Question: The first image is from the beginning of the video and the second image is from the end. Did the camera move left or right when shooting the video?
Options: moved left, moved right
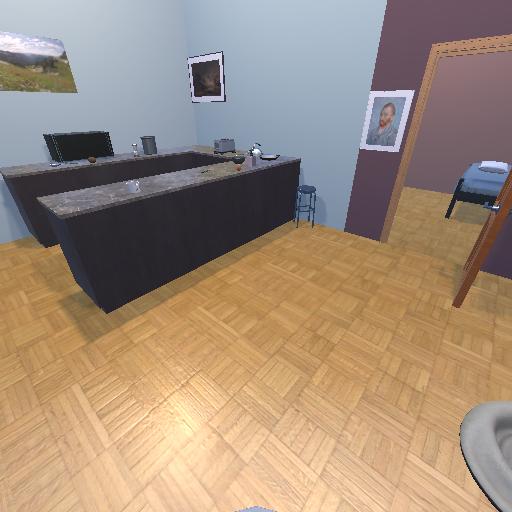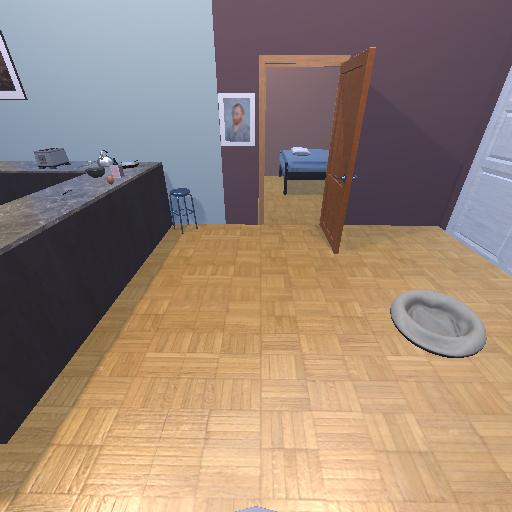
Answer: moved left